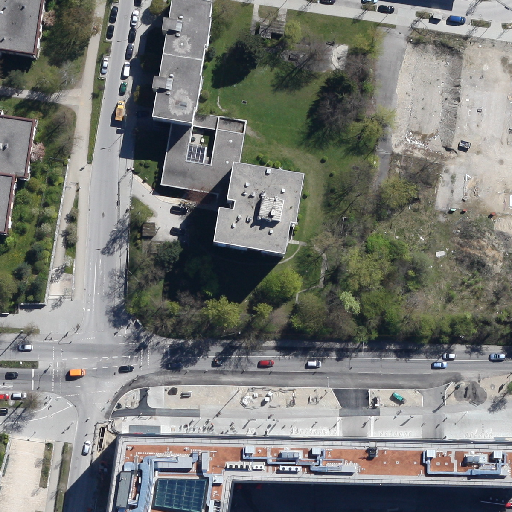
Referring expression: light-duty vehicle in the parking area